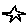
Label: star